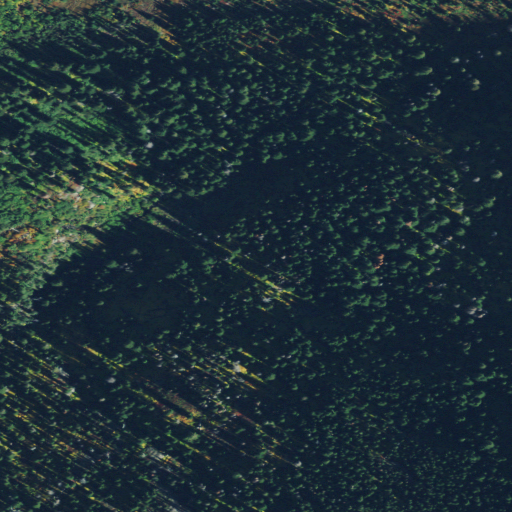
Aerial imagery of depression(s) in Montana named Lost Basin containing evergreen forest and mixed forest